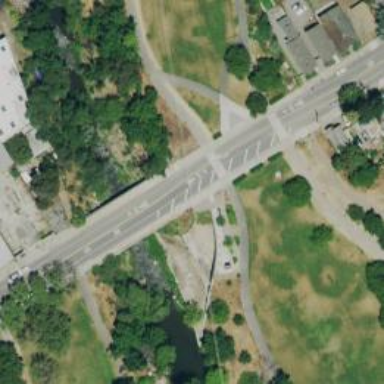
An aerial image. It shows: Asphalt cycleway with marked crossing.